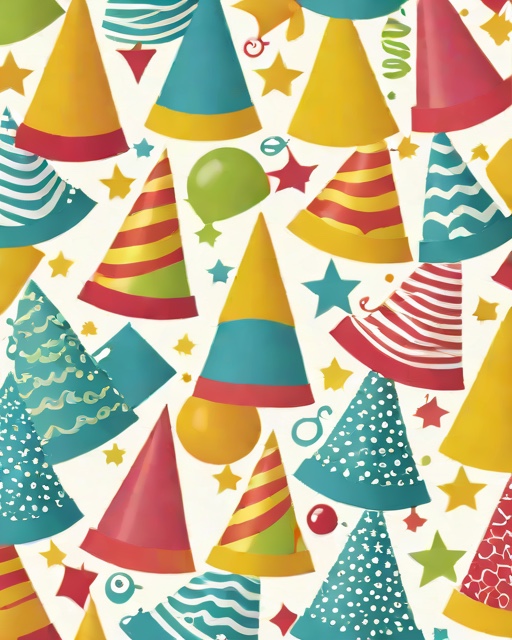
Category: Birthday